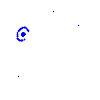
Particle: pion